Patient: sex M, age 69
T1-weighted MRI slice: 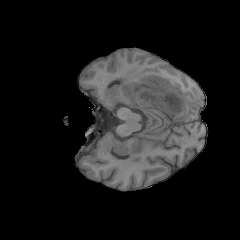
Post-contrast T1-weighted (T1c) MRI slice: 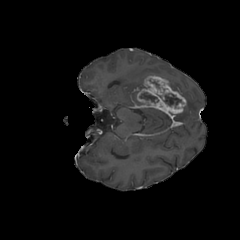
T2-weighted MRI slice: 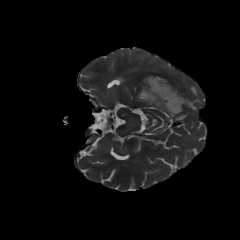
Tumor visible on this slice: yes
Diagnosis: Glioblastoma, IDH-wildtype
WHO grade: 4